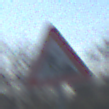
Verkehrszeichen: Arbeitsstelle
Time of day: MorningAfternoon
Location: Outdoor (Nature)
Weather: PartlyCloudy
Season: NotSpecified
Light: Natural